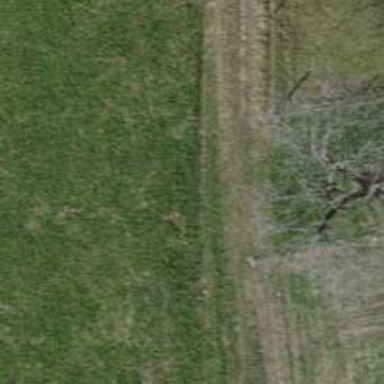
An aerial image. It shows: Grass track with grade3 track type.